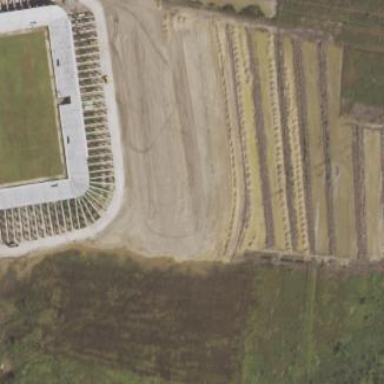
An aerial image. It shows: Stadium for leisure activities on land.